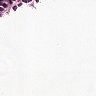
Metastatic tissue present: no